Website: walmart
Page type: customer-info-address
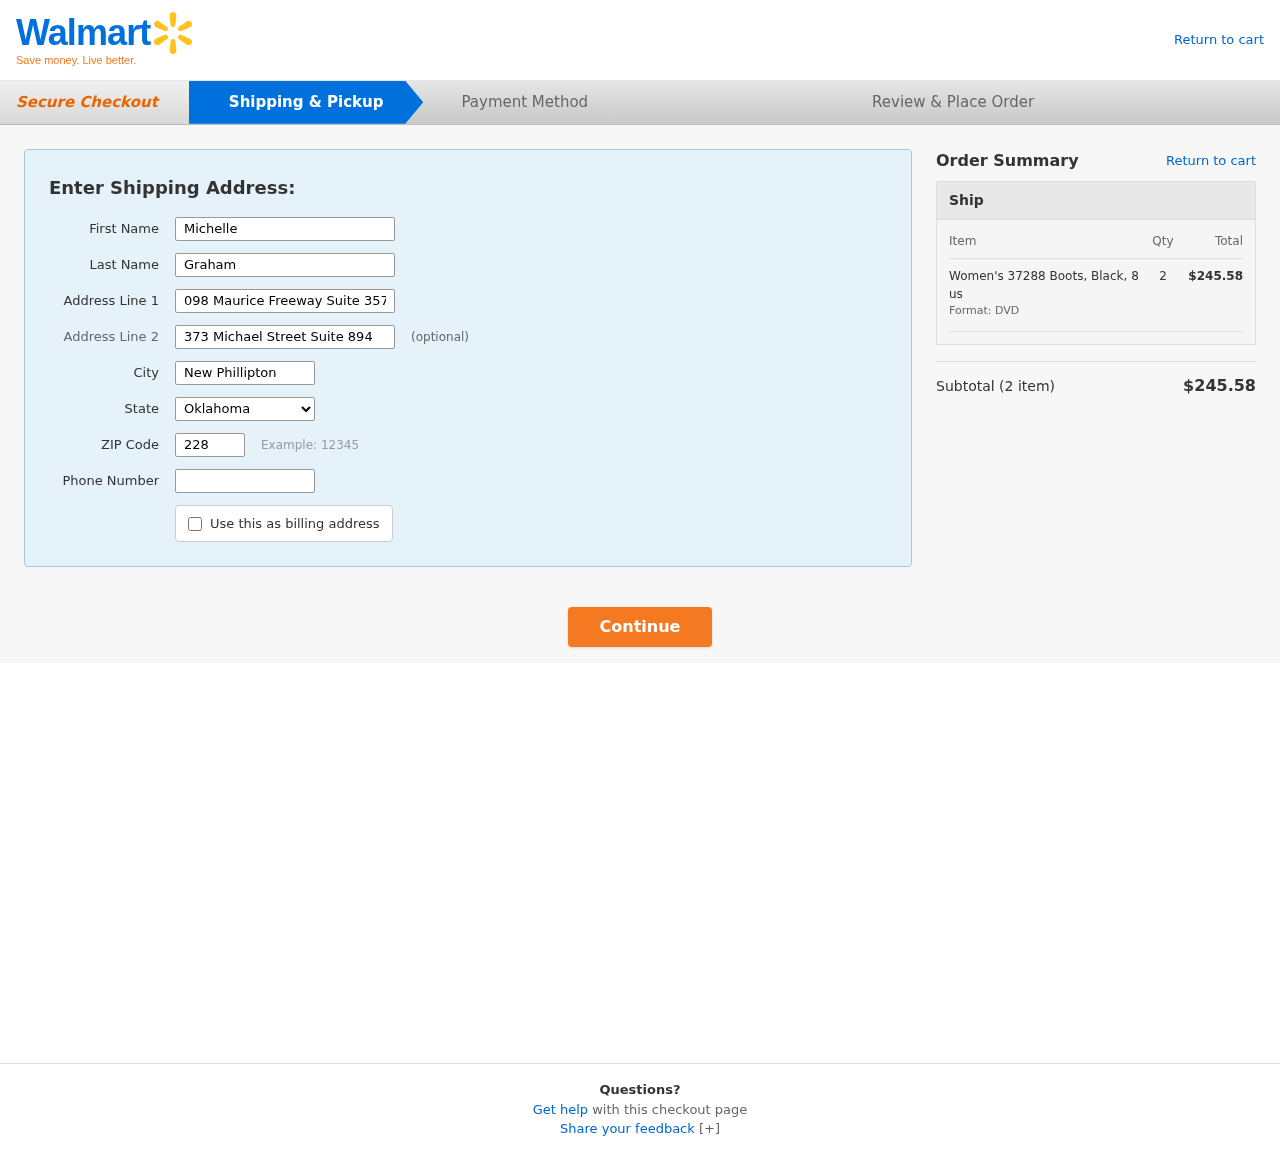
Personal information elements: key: PII_CITY
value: New Phillipton
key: PII_FIRSTNAME
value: Michelle
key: PII_LASTNAME
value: Graham
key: PII_PHONE
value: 7163177792
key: PII_POSTCODE
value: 22893
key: PII_STATE
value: Oklahoma
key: PII_STREET
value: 098 Maurice Freeway Suite 357
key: PII_STREET2
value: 373 Michael Street Suite 894
Product elements: key: PRODUCT1_NAME
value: Women's 37288 Boots, Black, 8 us
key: PRODUCT1_QUANTITY
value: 2
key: PRODUCT1_LINE_TOTAL
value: $245.58
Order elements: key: ORDER_NUM_ITEMS
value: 2
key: ORDER_SUBTOTAL
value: $245.58